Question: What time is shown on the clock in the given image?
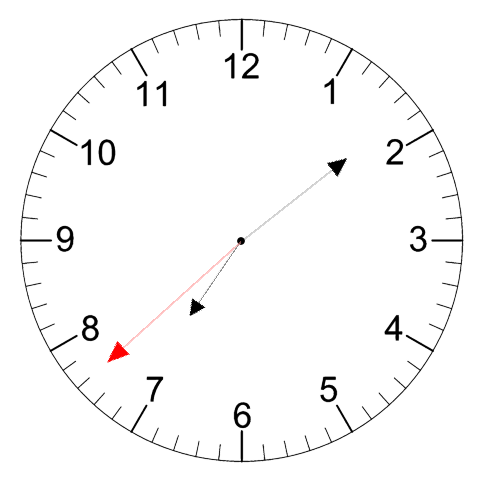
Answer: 07:08:38